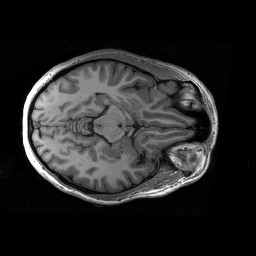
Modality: T1w
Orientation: coronal